Question: Hello I'm trying to setup a scrollview in the storyboard and followed the following steps to do it:
1. add a scrollview to the root view.
2. pin zero spaces to all edges of super view.
3. add a UIView (contentView) to the above scrollview.
4. pin zero spaces to all edges of the scrollview add some widgets to contentView and change the height of the contentView to 2000.
I saw this solution is working on many tutorials I saw but not its not working on me. What am I doing wrong? I use swift.
Can someone explain step by step how do to set up a scrollview in the storyboard?
My constrains:

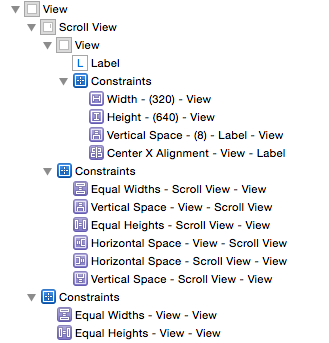
Answer: OK, let's imagine a the following view hierarchy (note, looking at constraints in Interface Builder are easier if you give those views unique names in the "Document" section of the "Identity Inspector"):

To set that up, you'd add the following constraints in IB (I'm justing going to write it in VFL, because it's a very concise way of showing the constraints):
1. Obviously, define scroll view relative to its superview (the main view, in this example): H:|[scrollView]|
V:|[scrollView]|
2. Define, contentView such that It's width is the same as the main view (==view), and The scroll view's contentSize will change to fit the size of the contentView. Per TN2154, the constraints between a scrollview and its subviews defines the contentSize of the scroll view, not the relative size of the subviews. Thus: H:|[contentView(==view)]|
V:|[contentView]|
3. Define the layout for three labels such that they're offset within the contentView: H:|-[label1]-|
H:|-[label2]-|
H:|-[label3]-|
4. Rather than hardcoding the height of the contentView (and thus the contentSize of the scroll view, instead just define the label's relationship to the vertical height of the contentView, which (because of step 2, above), adjusts the vertical height of the contentSize of the scroll view: V:|-[label1]-[label2]-[label3]-|
This is all you need to do. I didn't hardcode any widths (the main view has a width automatically, and both the scroll view and, more importantly, the 'contentView' define their widths related to that. But the label widths are inset from the 'contentView', and the 'contentView' height (and thus the scroll view's 'contentSize') is inferred from the intrinsic height of the three labels.
The end result is constraints in IB that look like:

---
FYI, if you want to do some diagnostics, you can click on the view debug button while the app is running on the simulator:

You can see the view (and optionally the constraints) and make sure everything looks ok:

You can also look at the '_autolayoutTrace' via the '(lldb)' prompt:
'''
(lldb) po [[UIWindow keyWindow] _autolayoutTrace]
UIWindow:0x7fbbb3617910
| *UIView:0x7fbbb349a840
| | *UIScrollView:0x7fbbb3491c80
| | | *UIView:0x7fbbb348e180
| | | | *UILabel:0x7fbbb348e450'Label'
| | | | *UILabel:0x7fbbb3490670'Label'
| | | | *UILabel:0x7fbbb3490a70'Label'
| | | UIImageView:0x7fbbb34a3eb0
| | | UIImageView:0x7fbbb34a3800
| | *_UILayoutGuide:0x7fbbb349a970
| | *_UILayoutGuide:0x7fbbb349b460
'''
This confirms that there are no conflicting layouts and that there are no ambiguous layouts.